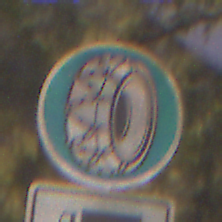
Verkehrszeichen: SchneekettenVorgeschrieben
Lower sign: MehrspurigeFahrzeuge2
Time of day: Night
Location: Outdoor (Suburban)
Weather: PartlyCloudy
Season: NotSpecified
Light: Artificial